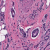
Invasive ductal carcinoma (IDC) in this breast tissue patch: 1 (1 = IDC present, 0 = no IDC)